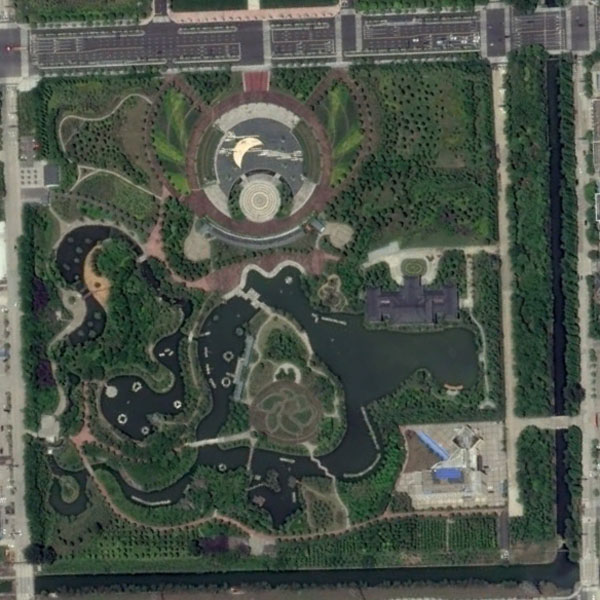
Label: Park